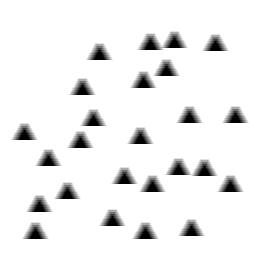
Squares: 0
Triangles: 25
Stars: 0
Total shapes: 25